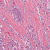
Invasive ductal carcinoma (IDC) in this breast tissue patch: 1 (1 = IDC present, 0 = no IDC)